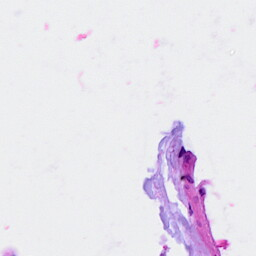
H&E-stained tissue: Breast